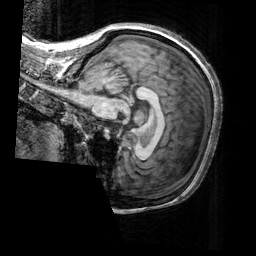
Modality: T1w
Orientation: sagittal
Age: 44
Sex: female
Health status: healthy
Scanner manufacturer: siemens
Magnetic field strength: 3 T
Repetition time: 2.3 s
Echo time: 0.00303 s